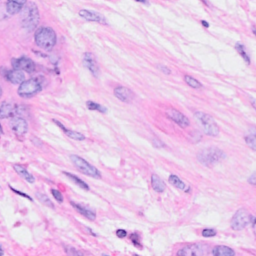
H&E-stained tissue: Breast